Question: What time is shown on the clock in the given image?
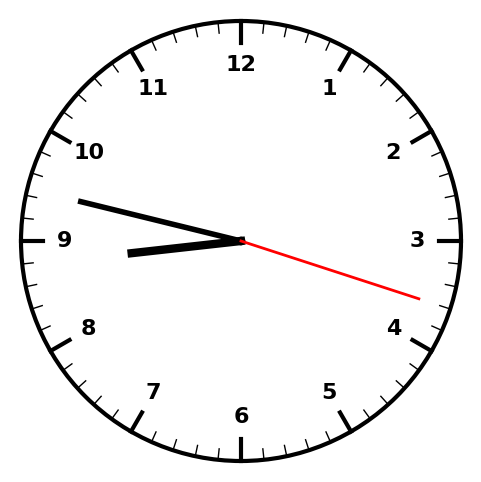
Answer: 08:47:18